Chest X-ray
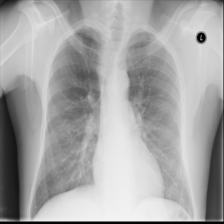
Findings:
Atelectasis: negative
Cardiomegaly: negative
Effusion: negative
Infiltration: negative
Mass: negative
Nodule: negative
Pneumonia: negative
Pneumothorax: negative
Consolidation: negative
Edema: negative
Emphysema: negative
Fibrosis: negative
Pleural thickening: negative
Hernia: negative